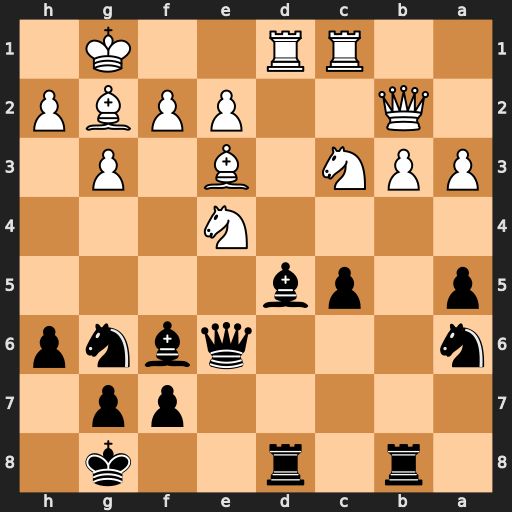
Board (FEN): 1r1r2k1/5pp1/n3qbnp/p1pb4/4N3/PPN1B1P1/1Q2PPBP/2RR2K1
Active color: b
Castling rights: -
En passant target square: -
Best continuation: Bxe4 Rxd8+ Rxd8